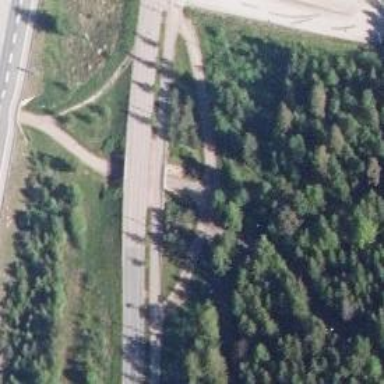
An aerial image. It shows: Cycleway.